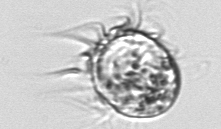
Label: Leegaardiella_ovalis